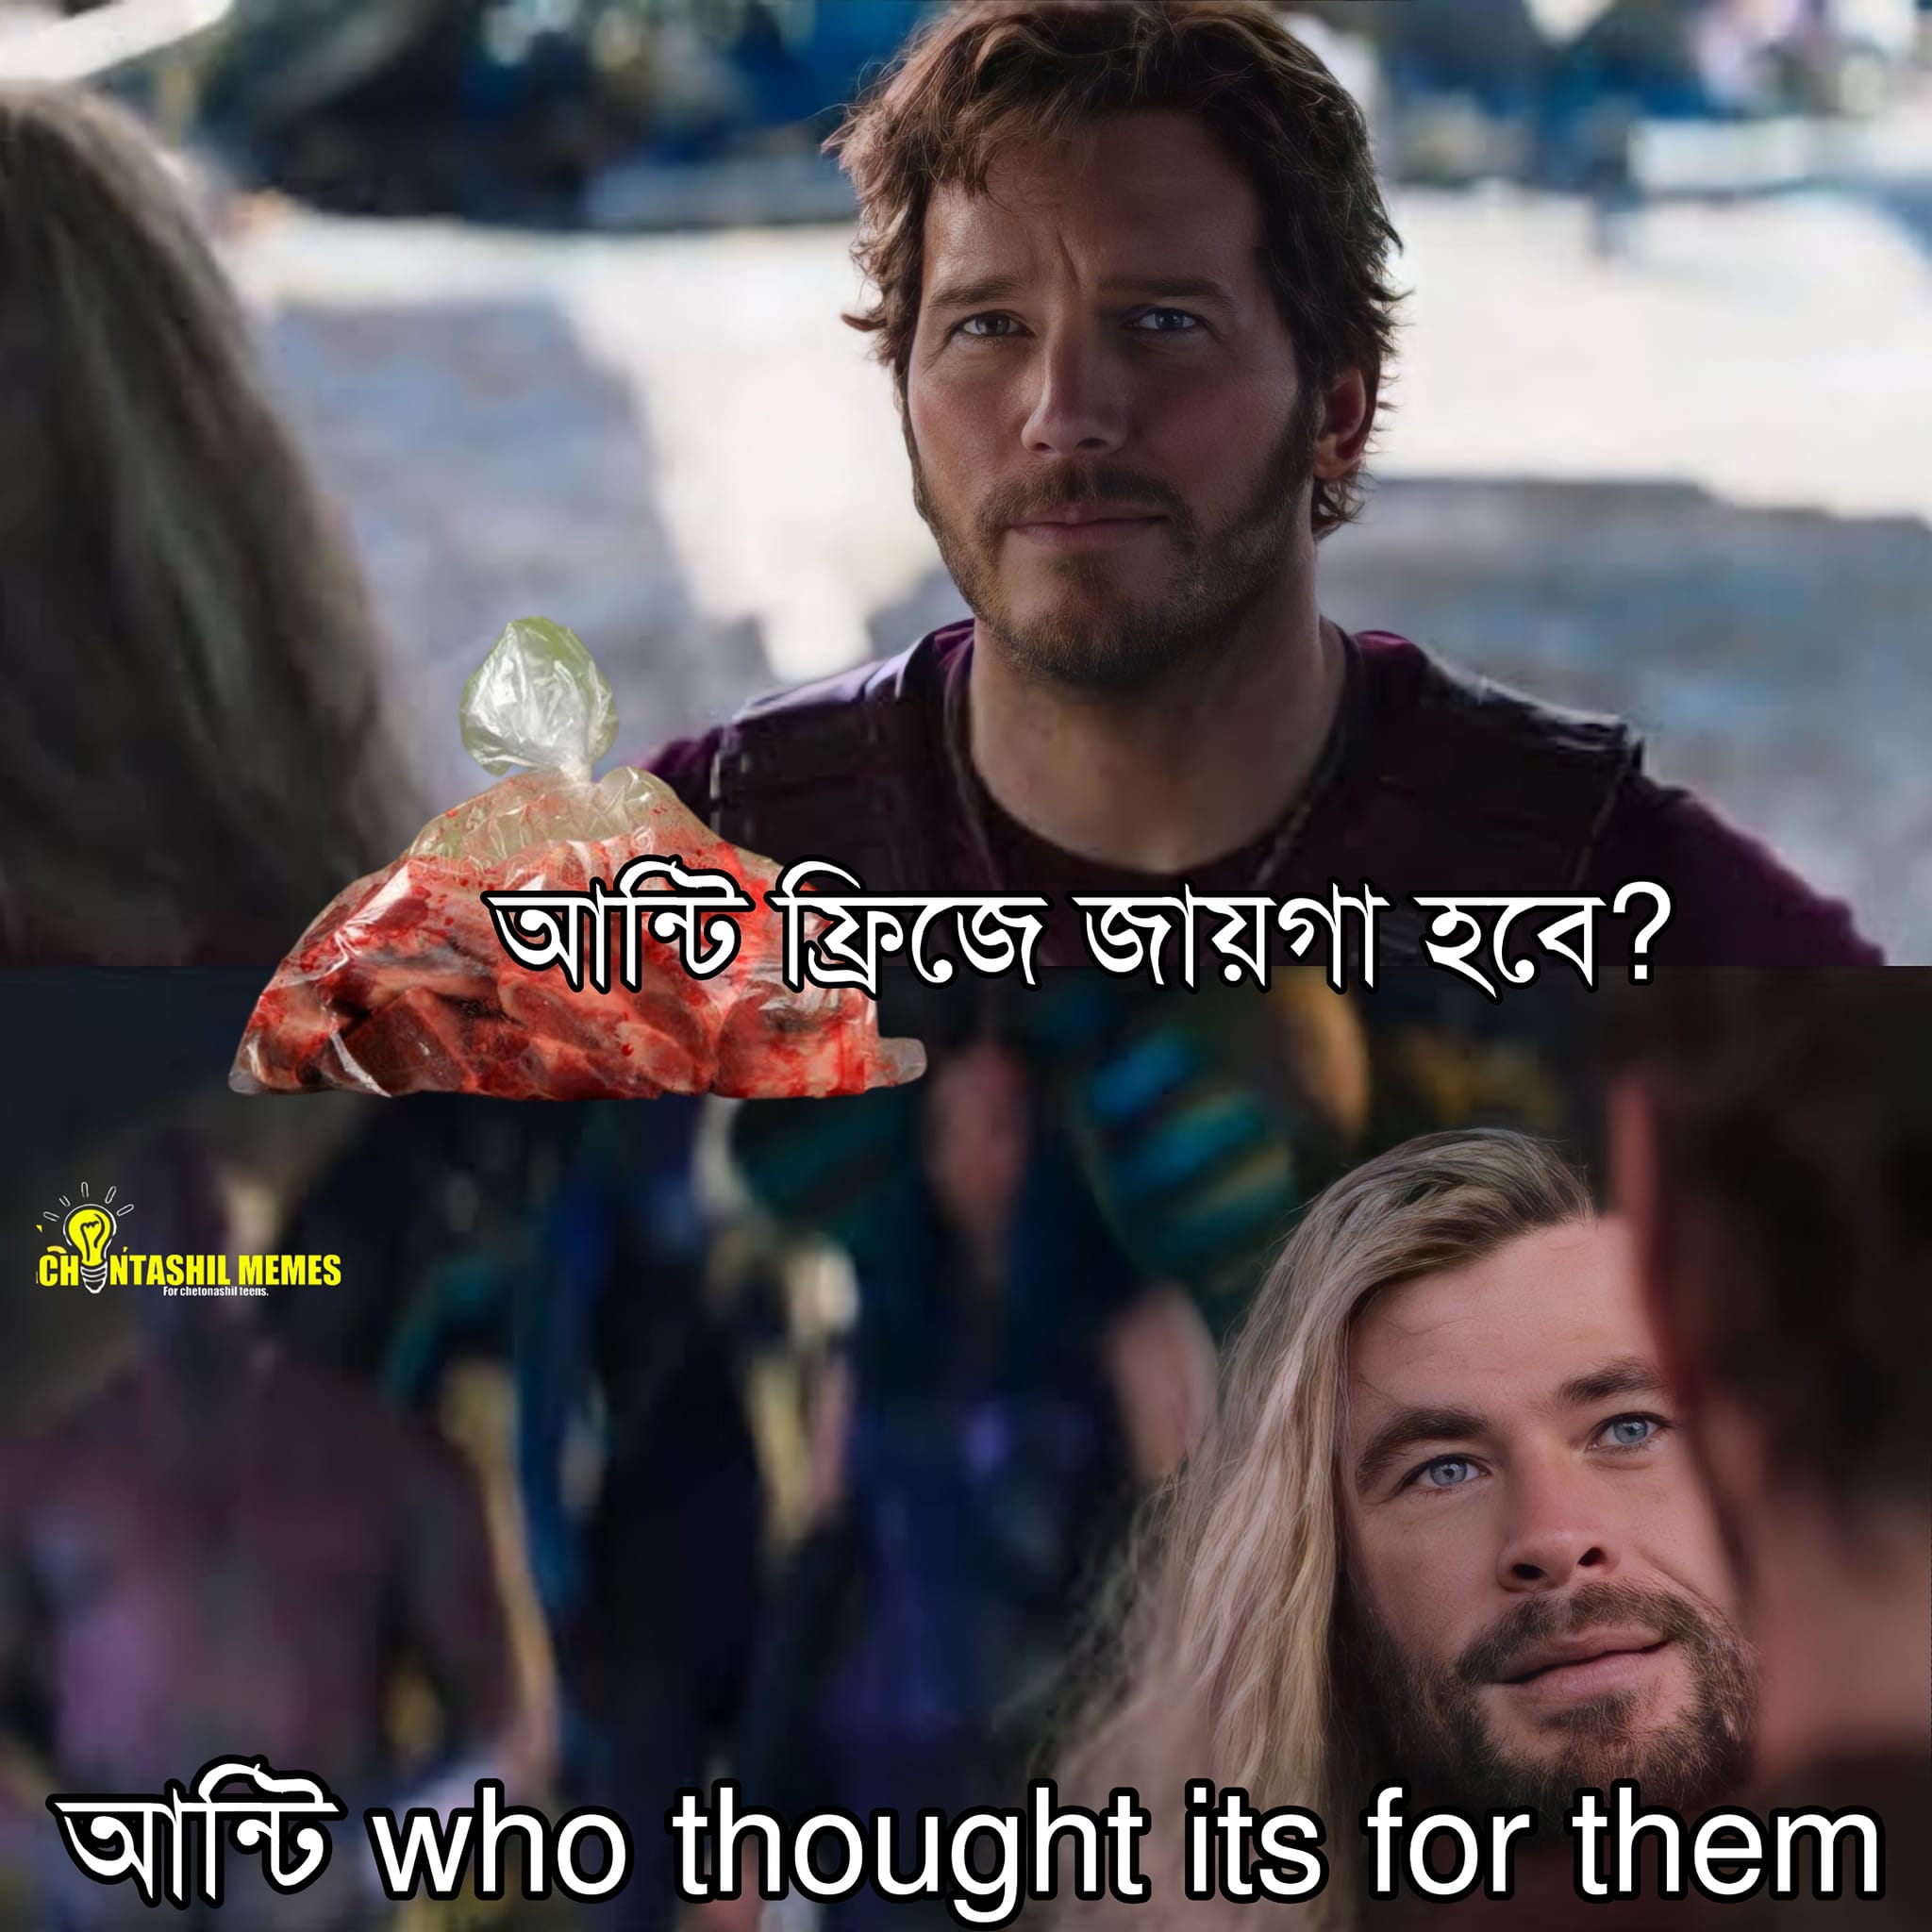
Caption: আন্টি ফ্রিজে জায়গা হবে ?   আন্টি who thought its for them
Label: non-hate